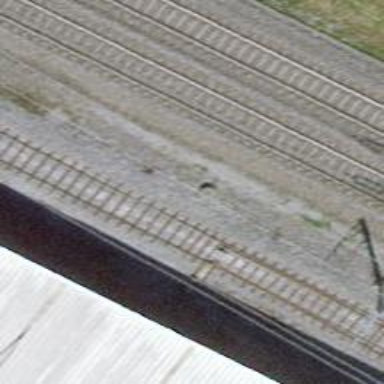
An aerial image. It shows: Railway switch.